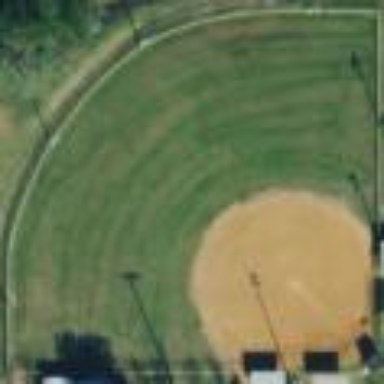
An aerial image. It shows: Softball pitch for leisure land activities.